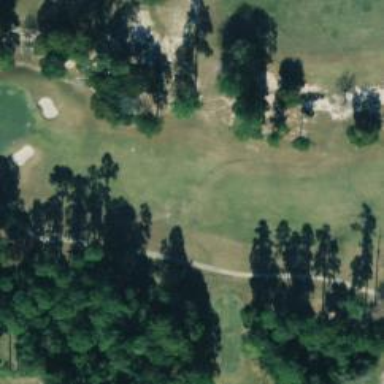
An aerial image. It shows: Path used for both walking and golf.